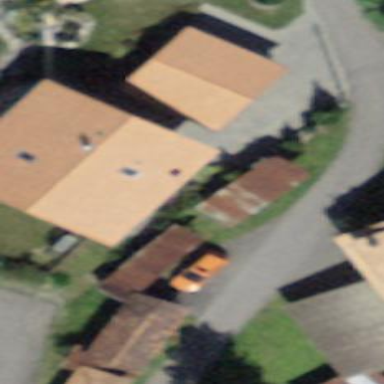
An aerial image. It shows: Residential building.